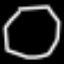
Label: octagon